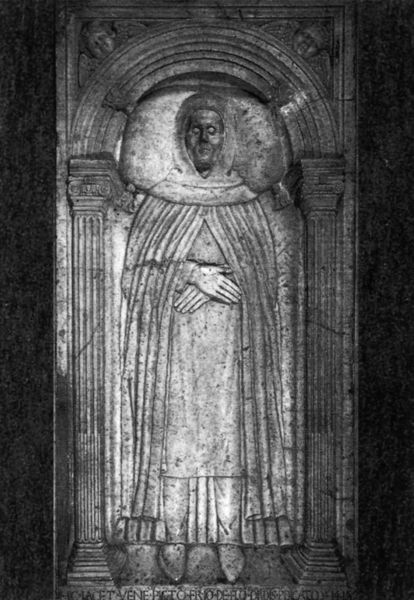
Titel: Fra Angelico
Künstler: Isaia da Pisa
Standort: Rom, S. Maria sopra Minerva (EU - I - Latium)
Schlagwörter: kopf, mann, umhang, marmor, säulen, augen, falten, gesicht, schädel, stein, tod, hände, kirche, gewand, mantel, engel, statue, relief, bogen, kissen, papst, inschrift, tote, nonne, gebet, kapitell, sarg, grab, jesus, totenbett, ionisch, priester, heiliger, heilige, putti, gekreuzt, grabmal, latein, grabplatte, augendeckel